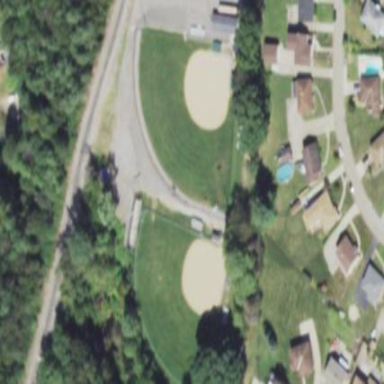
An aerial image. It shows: Baseball pitch for leisure land activities.